Question: In a project I have a rather complex class design with many interfaces and implementing classes. When I create an UML diagram it gets rather big. If I would be able to remove intermediary interfaces this would save a lot of space in the diagram.
As I am not very experienced with UML I have two questions:
- - 'ObjectAid UML Explorer'
Here is a simplified diagram that should show what I am talking about. If I were able to remove interface 'Person' and only show the connection with class 'PersonImpl' this would be sufficient.
This is what I would like to achieve (sorry, I did not have access to a better image manipulation program):

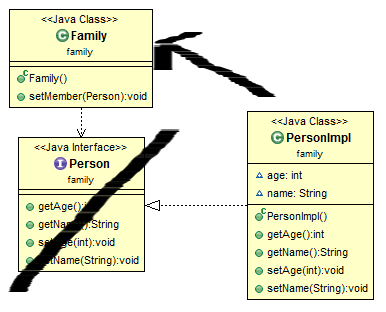
Answer: What you can do is to use the lollipop notation:

Which is also called the <URL>.